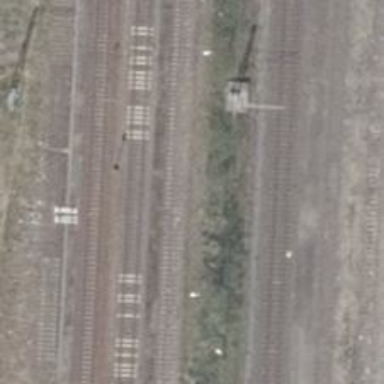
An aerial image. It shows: Railway signal.